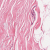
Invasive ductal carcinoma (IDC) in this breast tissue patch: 0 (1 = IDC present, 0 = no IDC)